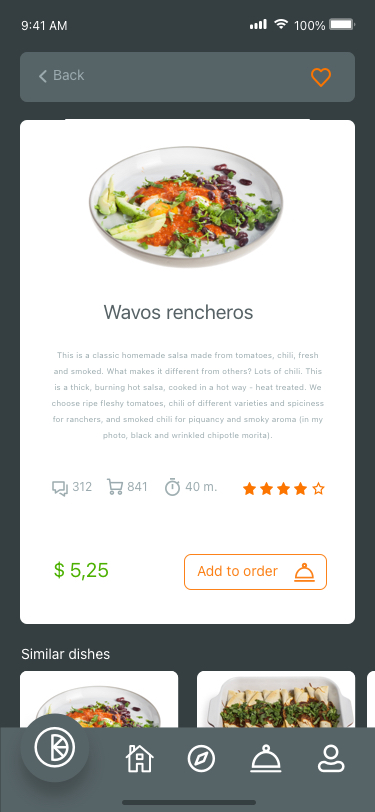
Text in this UI design:
Back
Wavos rencheros
This is a classic homemade salsa made from tomatoes, chili, fresh and smoked. What makes it different from others? Lots of chili. This is a thick, burning hot salsa, cooked in a hot way - heat treated. We choose ripe fleshy tomatoes, chili of different varieties and spiciness for ranchers, and smoked chili for piquancy and smoky aroma (in my photo, black and wrinkled chipotle morita).
841
312
$ 5,25
40 m.
Add to order
Similar dishes
Wavos rancheros
Enchiladas
100%
9:41 AM